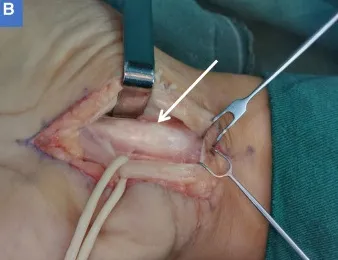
(B) The median nerve was retracted to the ulnar side to fully expose the superficial flexor of the index finger. At this time, the flexor tendon sheath was enlarged in a fusiform shape (white arrow), and the enlarged part caused compression on the median nerve.
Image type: medical_photograph (other_medical_photograph)